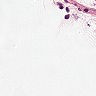
Metastatic tissue present: no